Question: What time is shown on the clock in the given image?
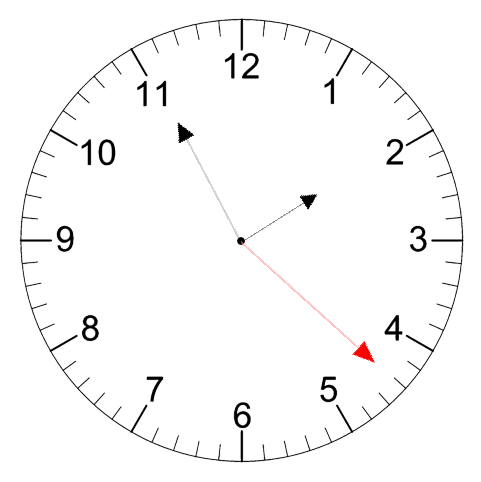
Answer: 01:55:22